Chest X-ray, PA view. Patient: 21 years old, sex F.
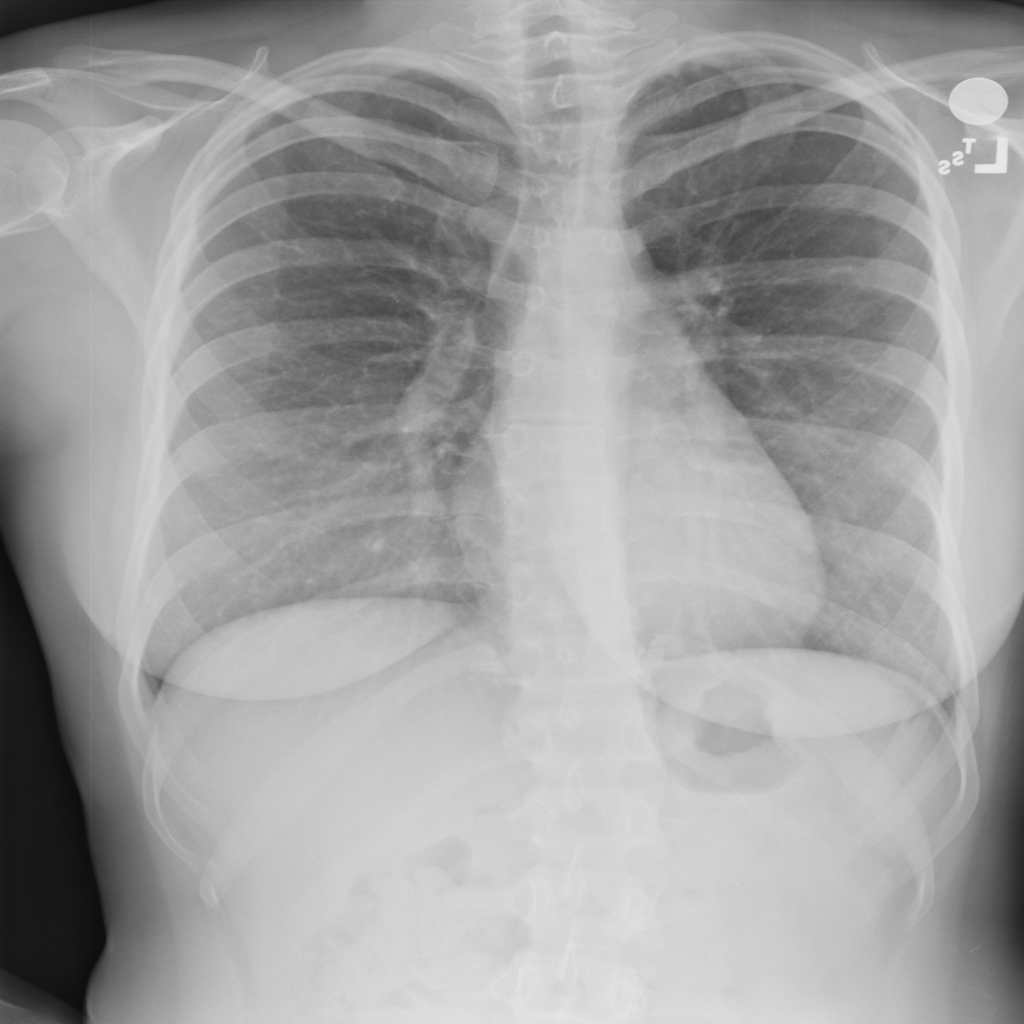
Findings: No Finding